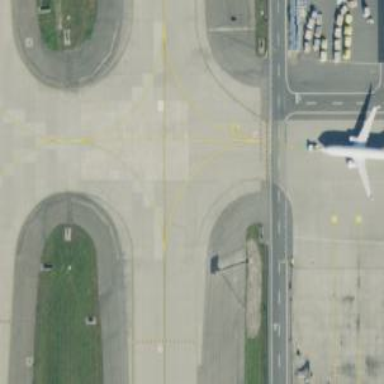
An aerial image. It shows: View of taxiway at the airport.